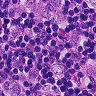
Metastatic tissue present: yes